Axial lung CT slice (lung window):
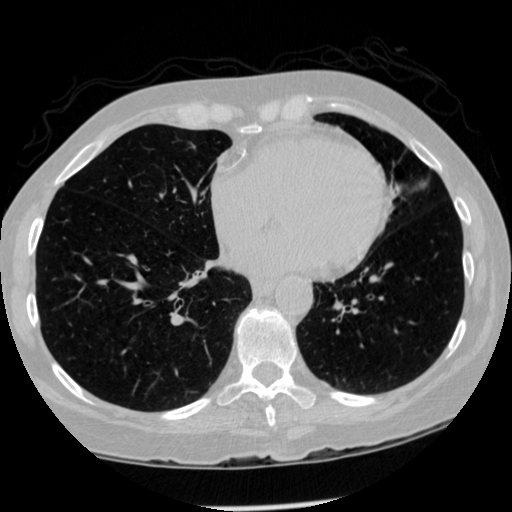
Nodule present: no